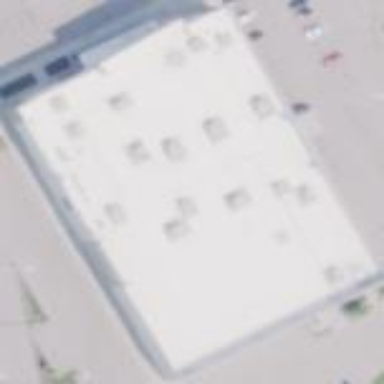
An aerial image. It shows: Building housing bowling alley.